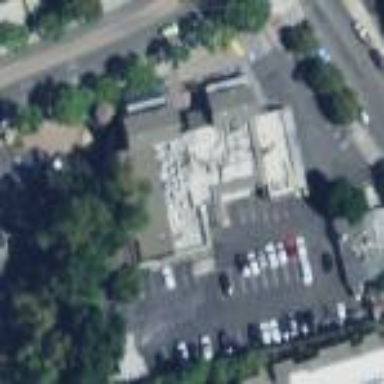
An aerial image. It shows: Marketplace with parking surface.